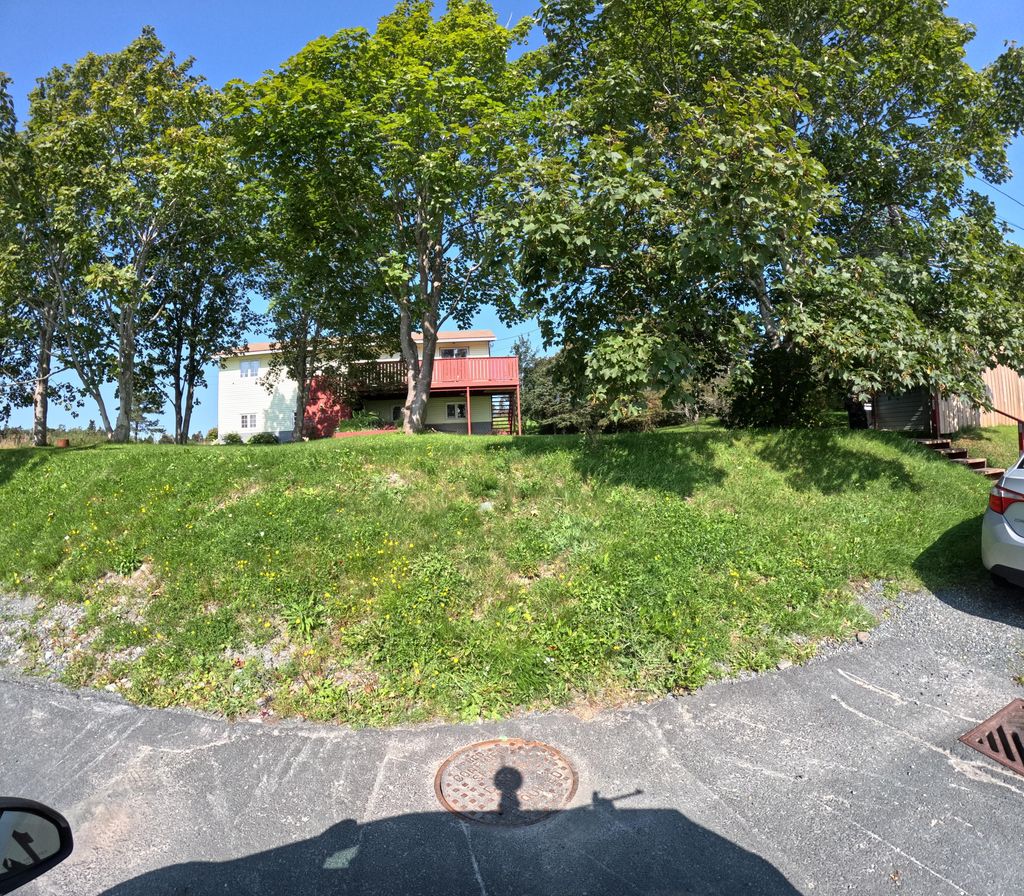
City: st_johns